Interaction volume radius: 5 \u00c5
Interaction volume height: 15 \u00c5
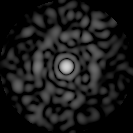
Disorder parameter: 0.8766